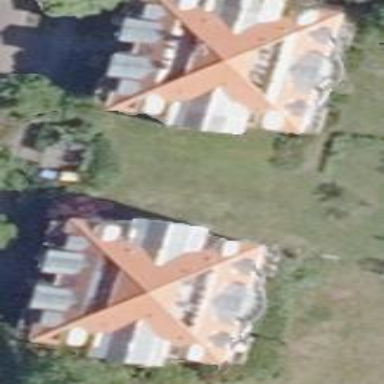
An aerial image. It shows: Hipped-roof building with apartments.